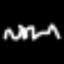
Label: squiggle